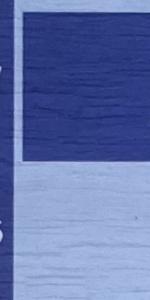
Label: Empty